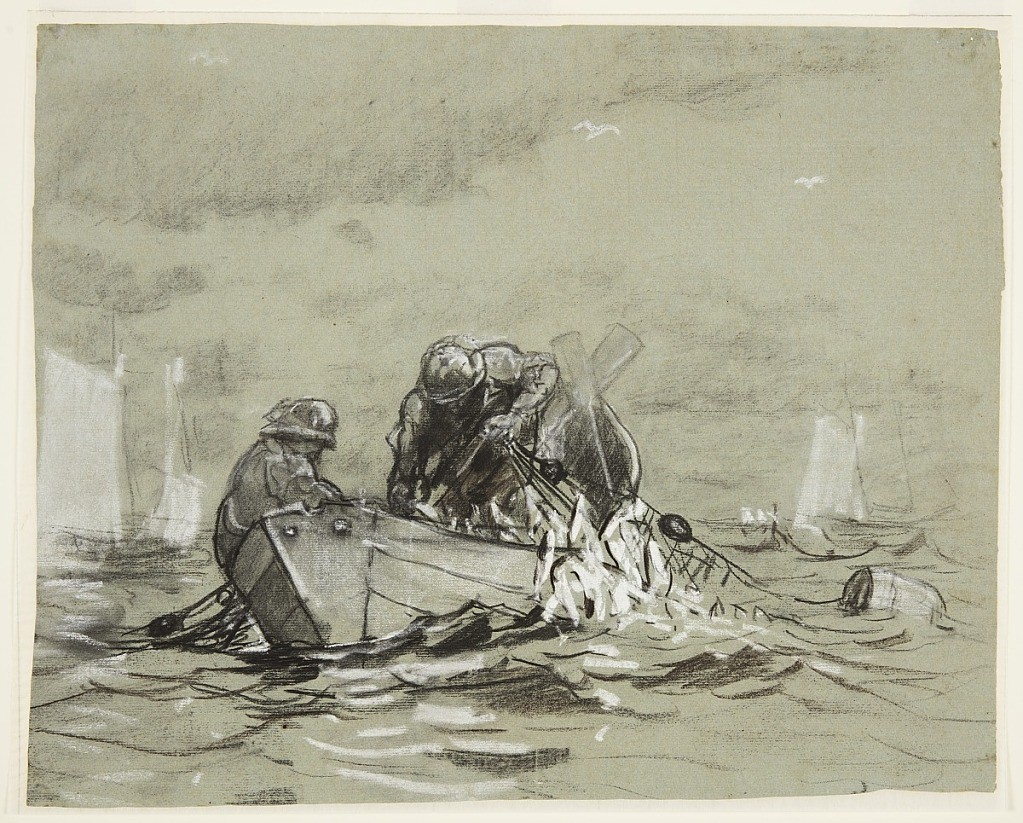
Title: Study for "The Herring Net"
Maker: Winslow Homer, American, 1836–1910
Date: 1884
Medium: Black, brown and white chalk, brush and white gouache on green laid paper
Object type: Drawing
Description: Horizontal view of two men in a dinghy, at center left, haul into the boat a net filled with herring; two sailboats visible at left and two more in right distance as two birds fly overhead.